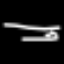
Label: line